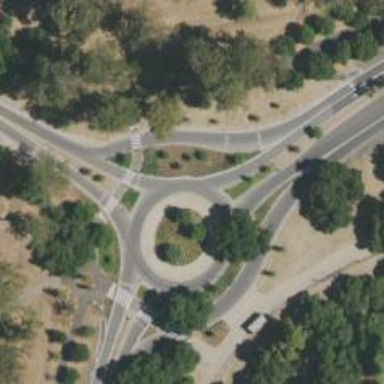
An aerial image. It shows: Secondary road leading to roundabout.